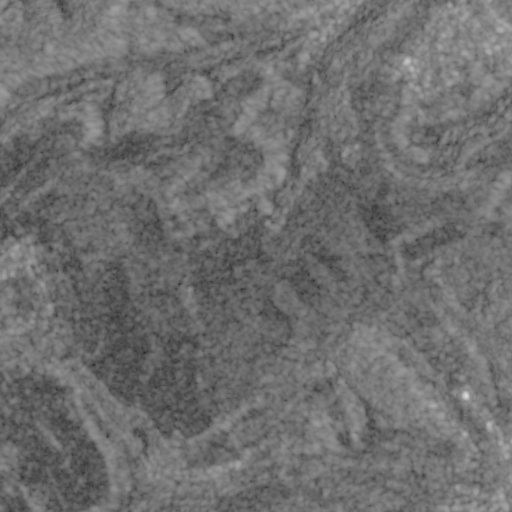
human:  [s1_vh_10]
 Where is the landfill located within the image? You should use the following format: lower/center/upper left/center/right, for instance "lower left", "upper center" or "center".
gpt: The landfill is located in the lower right of the image.
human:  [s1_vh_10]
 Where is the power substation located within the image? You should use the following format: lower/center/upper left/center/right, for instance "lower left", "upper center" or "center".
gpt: The power substation is located in the upper right of the image.
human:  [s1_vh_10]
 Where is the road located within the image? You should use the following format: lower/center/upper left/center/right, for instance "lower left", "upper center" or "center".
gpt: There is no road in the image.

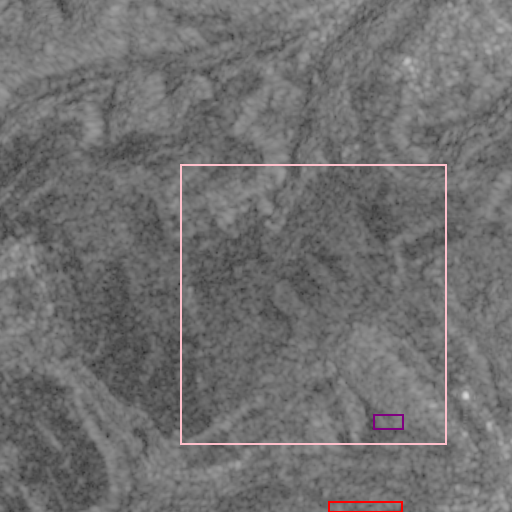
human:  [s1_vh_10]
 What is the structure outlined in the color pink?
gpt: The structure outlined in pink is a crop field.
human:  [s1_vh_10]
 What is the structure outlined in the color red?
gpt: The structure outlined in red is a landfill.
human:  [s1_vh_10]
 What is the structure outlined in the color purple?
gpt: The structure outlined in purple is a park.
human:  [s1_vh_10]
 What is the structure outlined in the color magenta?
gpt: There is no magenta outline.